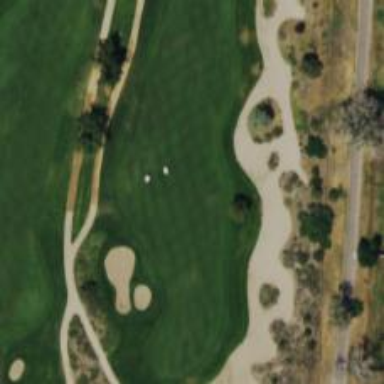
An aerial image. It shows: Golf hole on golf course.